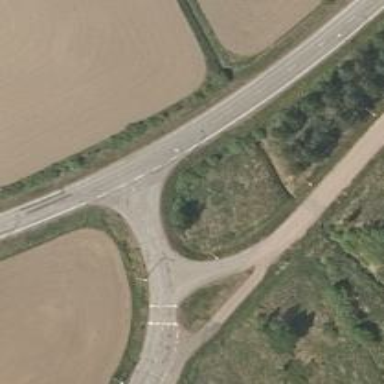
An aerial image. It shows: Road with "give way" sign.